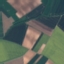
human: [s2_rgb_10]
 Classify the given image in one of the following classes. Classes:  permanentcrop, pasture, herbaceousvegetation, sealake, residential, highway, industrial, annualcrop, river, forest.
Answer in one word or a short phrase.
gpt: AnnualCrop